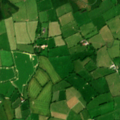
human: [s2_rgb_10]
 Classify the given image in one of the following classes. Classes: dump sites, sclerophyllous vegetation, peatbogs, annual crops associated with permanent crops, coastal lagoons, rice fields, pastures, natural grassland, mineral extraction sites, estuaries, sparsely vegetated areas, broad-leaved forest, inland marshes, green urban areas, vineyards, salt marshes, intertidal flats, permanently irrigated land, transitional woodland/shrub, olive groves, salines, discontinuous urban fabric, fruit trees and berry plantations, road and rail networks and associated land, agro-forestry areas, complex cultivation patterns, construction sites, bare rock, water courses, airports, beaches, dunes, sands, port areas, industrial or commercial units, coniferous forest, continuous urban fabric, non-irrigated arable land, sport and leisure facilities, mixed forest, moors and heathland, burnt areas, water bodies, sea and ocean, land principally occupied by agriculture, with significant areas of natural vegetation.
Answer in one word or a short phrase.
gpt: pastures, complex cultivation patterns, transitional woodland/shrub